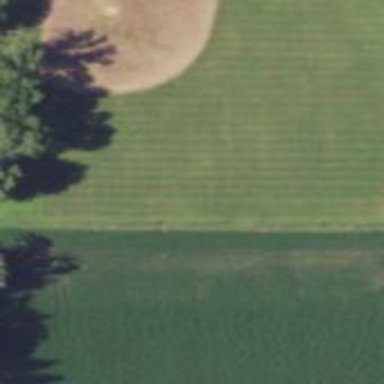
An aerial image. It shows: Pitch designated for baseball and softball activities.